Question: When I try to execute this code with size of string 'b' as size 5, it prints out
> mangoapple
Despite not printing string 'a', the output still is
> mangoapple
But if I increase the size of the string 'b' to 6, it only prints
> mango
'''
int i=0;
char a[5]="apple";
char b[5]="mango";
pf("
%s",b);
'''

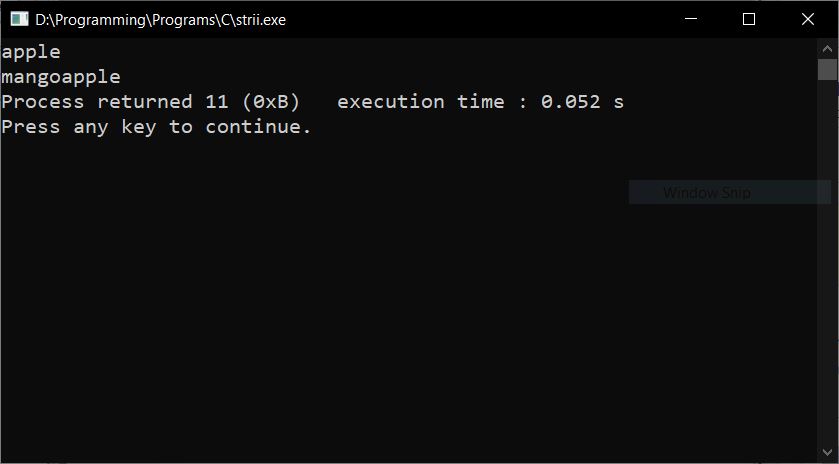
Answer: You got .
The size of '"mango"' is 6 char and when you declare 'b[5]' there is no room for null terminator.
And when there is no null terminator, 'printf' with '%s' will try to print out whatever remain in the stack, in this case happen to be '"mangoapple"'.
This is undefined behavior since you don't know really what is there in the stack.
Best practice, don't forget the room for null terminator when assigning a string.